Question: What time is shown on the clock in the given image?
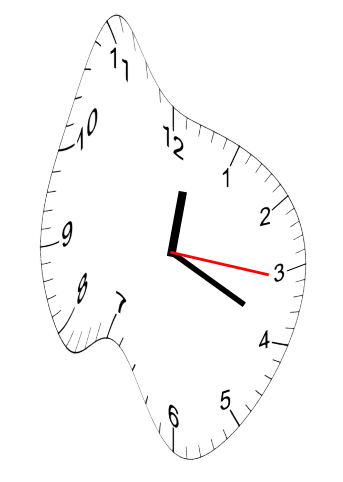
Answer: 12:19:16